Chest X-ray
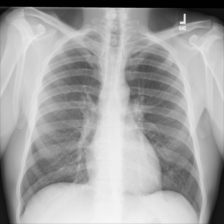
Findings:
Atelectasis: negative
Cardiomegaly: negative
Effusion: negative
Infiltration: negative
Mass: negative
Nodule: negative
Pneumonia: negative
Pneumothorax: negative
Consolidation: negative
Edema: negative
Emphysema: negative
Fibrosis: negative
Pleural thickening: negative
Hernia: negative